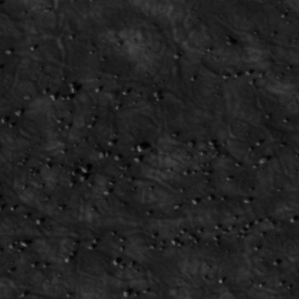
Label: non_frost